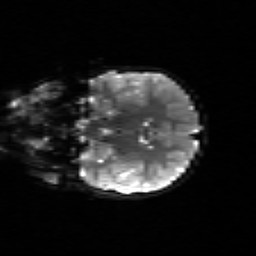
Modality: sbref
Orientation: coronal
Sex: female
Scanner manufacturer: siemens
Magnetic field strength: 3 T
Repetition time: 5 s
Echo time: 0.071 s